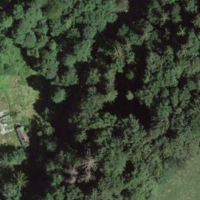
EUNIS habitat code: 44
Species observed at this site:
Leucojum vernum